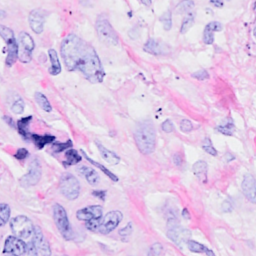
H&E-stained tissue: Breast